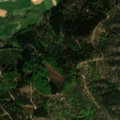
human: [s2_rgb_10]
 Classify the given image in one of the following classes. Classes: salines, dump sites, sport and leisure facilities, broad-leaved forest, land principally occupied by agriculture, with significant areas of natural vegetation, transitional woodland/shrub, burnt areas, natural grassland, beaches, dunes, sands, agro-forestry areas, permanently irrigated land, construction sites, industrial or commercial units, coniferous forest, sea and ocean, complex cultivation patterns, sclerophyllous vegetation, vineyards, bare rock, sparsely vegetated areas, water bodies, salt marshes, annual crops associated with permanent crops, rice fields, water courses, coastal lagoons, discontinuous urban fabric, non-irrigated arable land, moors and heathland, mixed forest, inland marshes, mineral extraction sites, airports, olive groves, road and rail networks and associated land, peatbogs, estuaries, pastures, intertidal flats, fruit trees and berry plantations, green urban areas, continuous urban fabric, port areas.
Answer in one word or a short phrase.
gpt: discontinuous urban fabric, pastures, broad-leaved forest, mixed forest